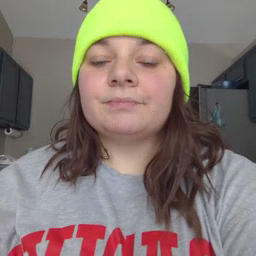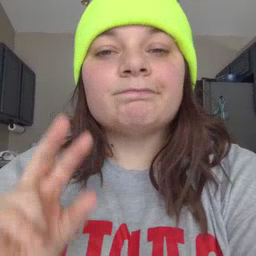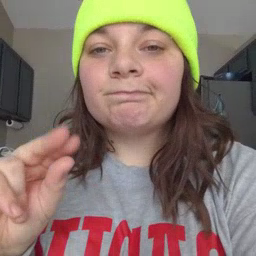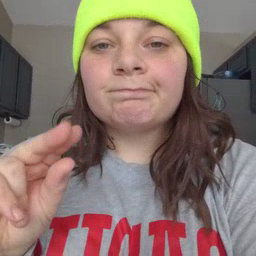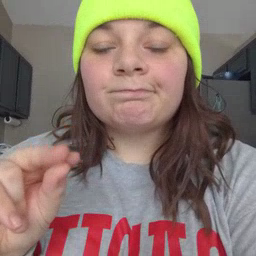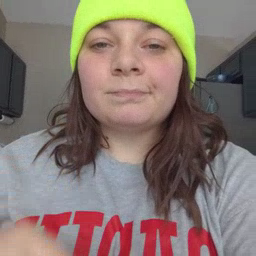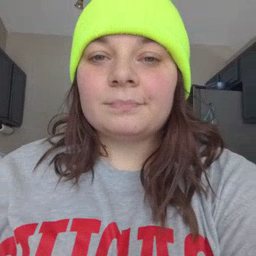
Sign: no